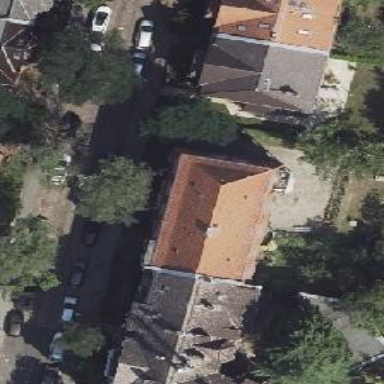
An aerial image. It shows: Apartments building with mansard roof.